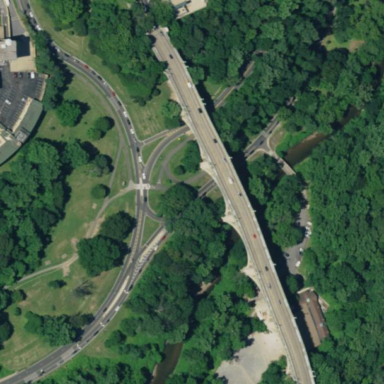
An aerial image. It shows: Architectural bridge with arched structure.